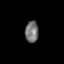
Tissue: skin
Cell type: Epithelial cells
Senescence score: 0.2787
Nuclear area (px): 285
Mean DAPI intensity: 113.926